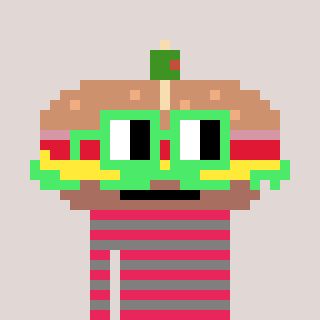
a pixel art character with square light green glasses, a sandwich-shaped head and a bluegrey-colored body on a warm background